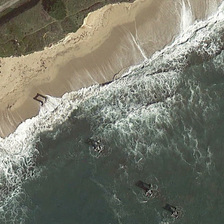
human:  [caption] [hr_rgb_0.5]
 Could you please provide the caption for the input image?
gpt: a beach is between an ocean with white waves and some green plants .

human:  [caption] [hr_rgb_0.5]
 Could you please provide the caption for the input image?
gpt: a beach is between an ocean with white waves and some green plants .

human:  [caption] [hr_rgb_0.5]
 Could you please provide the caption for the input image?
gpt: a beach is between an ocean with white waves and some green plants .

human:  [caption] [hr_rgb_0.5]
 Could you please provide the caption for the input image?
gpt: a beach is between an ocean with white waves and some green plants .

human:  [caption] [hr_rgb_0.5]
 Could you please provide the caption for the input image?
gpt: a beach is between an ocean with white waves and some green plants .